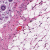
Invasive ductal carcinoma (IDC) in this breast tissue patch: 0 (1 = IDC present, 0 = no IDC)